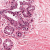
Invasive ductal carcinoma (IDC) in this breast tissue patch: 0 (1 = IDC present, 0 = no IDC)